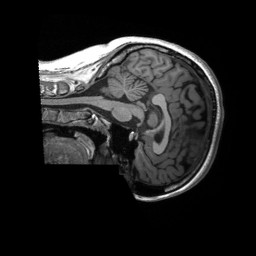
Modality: T1w
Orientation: sagittal
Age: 25
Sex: female
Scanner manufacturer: siemens
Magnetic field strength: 3 T
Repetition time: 2.3 s
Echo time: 0.00232 s